Question: Is there any way to disable the overscrolling-effect for ListBoxes or ScrollViewers? I think the effect is also called "rubber-band-effect".
I'd like to completely disable it
or to disable it, if there are only a few items in the container, and re-enable it if there are more items in the container than the number of items that fit on one screen.
The list of installed application has exactly the behavior I want to achieve. There is no overscrolling.

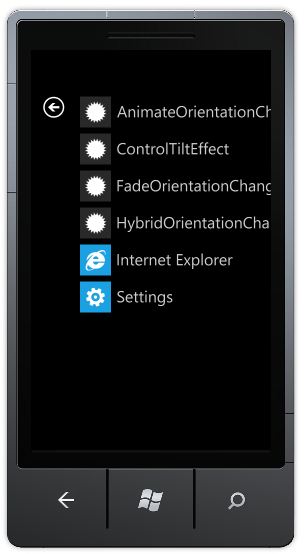
Answer: This capability doesn't appear to be exposed at this stage by the API.
I would think carefully before trying to do this also, as it will be behaviour that is consistant throughout the platform - as it is on other platforms.